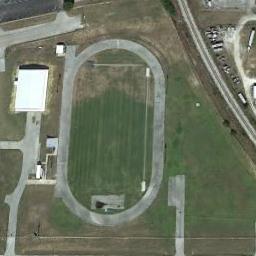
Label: ground_track_field